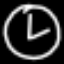
Label: clock